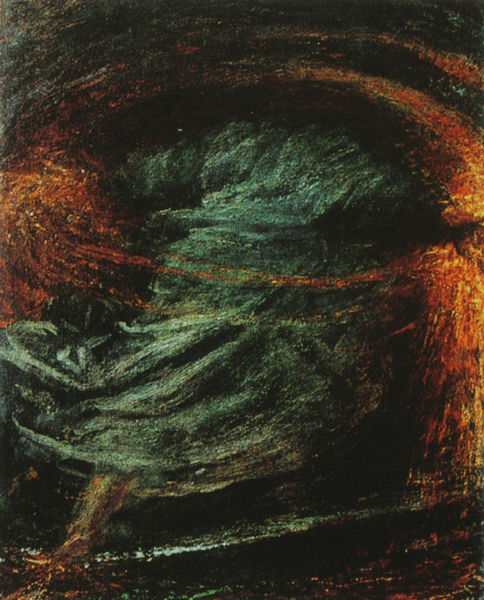
Titel: Der Sämann der Weltsysteme
Künstler: George Frederick Watts
Standort: Compton, Surrey
Institution: The Watts Gallery
Schlagwörter: baum, blau, dunkel, feuer, fuß, gemälde, hand, mann, schatten, umhang, weiß, gelb, grün, bewegung, braun, frau, grau, hell, holz, kleid, kreide, licht, nacht, orange, pastell, rücken, schwarz, skizze, zeichnung, ölbild, rot, weg, wolke, expressionismus, hochformat, malerei, tanz, arme, falten, mensch, öl, wind, gehen, pastos, boden, auge, figur, gewand, gold, mantel, person, schulter, kreis, oval, rund, schwung, bein, düster, stab, abstrakt, modern, farbe, linien, brand, sturm, wehen, detail, robe, ring, striche, gestalt, flucht, flamme, gemalt, flammen, waldbrand, linie, wirbel, strich, dynamik, rennen, bedrohlich, schritt, schein, wurzeln, kiefer, dynamisch, strudel, expressiv, dunkle, hölle, leuchtend, strahlend, drehung, kreisen, spirale, tänzer, kopflos, moderne kunst, pastel, ölkreide, gegenstandslos, marc, abstrackt, schwindel, kreidezeichnung, mesch, gewusel, abstrafkt, delacroix?, lichterschein, schwarzes auge, spiral, promethus, 1930